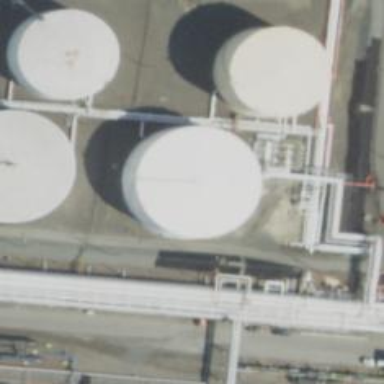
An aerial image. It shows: Storage tank which is man-made.